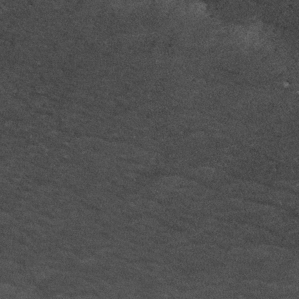
Label: frost